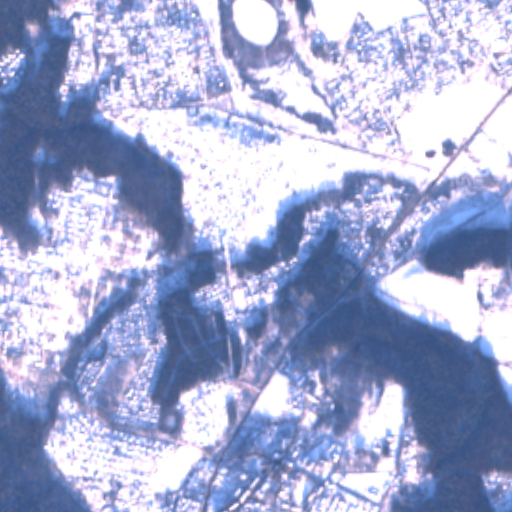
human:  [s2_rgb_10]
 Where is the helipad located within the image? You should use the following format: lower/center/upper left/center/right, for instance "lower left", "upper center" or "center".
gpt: The helipad is located in the lower right of the image.
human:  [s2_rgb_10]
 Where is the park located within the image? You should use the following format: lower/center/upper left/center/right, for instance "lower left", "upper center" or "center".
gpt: The park is located in the lower center of the image.
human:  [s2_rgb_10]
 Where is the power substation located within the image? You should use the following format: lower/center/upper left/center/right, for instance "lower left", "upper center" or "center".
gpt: The power substation is located in the lower center of the image.
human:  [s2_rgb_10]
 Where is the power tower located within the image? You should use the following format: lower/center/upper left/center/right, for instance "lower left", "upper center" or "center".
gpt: The power tower is located in the lower center of the image.
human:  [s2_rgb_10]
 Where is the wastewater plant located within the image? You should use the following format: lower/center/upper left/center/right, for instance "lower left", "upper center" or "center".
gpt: The wastewater plant is located in the lower center of the image.
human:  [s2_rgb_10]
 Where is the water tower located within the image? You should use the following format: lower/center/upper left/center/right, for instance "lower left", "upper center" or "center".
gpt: The water tower is located in the upper right of the image.
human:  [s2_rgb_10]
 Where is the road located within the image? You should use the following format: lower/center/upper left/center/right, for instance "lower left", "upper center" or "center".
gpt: There is no road in the image.